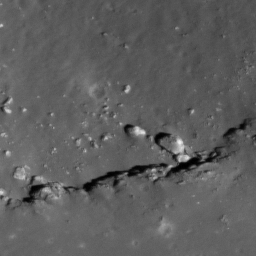
Pit: Copernicus LB3
Host crater: Copernicus
Host type: impact_melt
Lunar coordinates: latitude 10.095, longitude 339.923